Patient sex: M
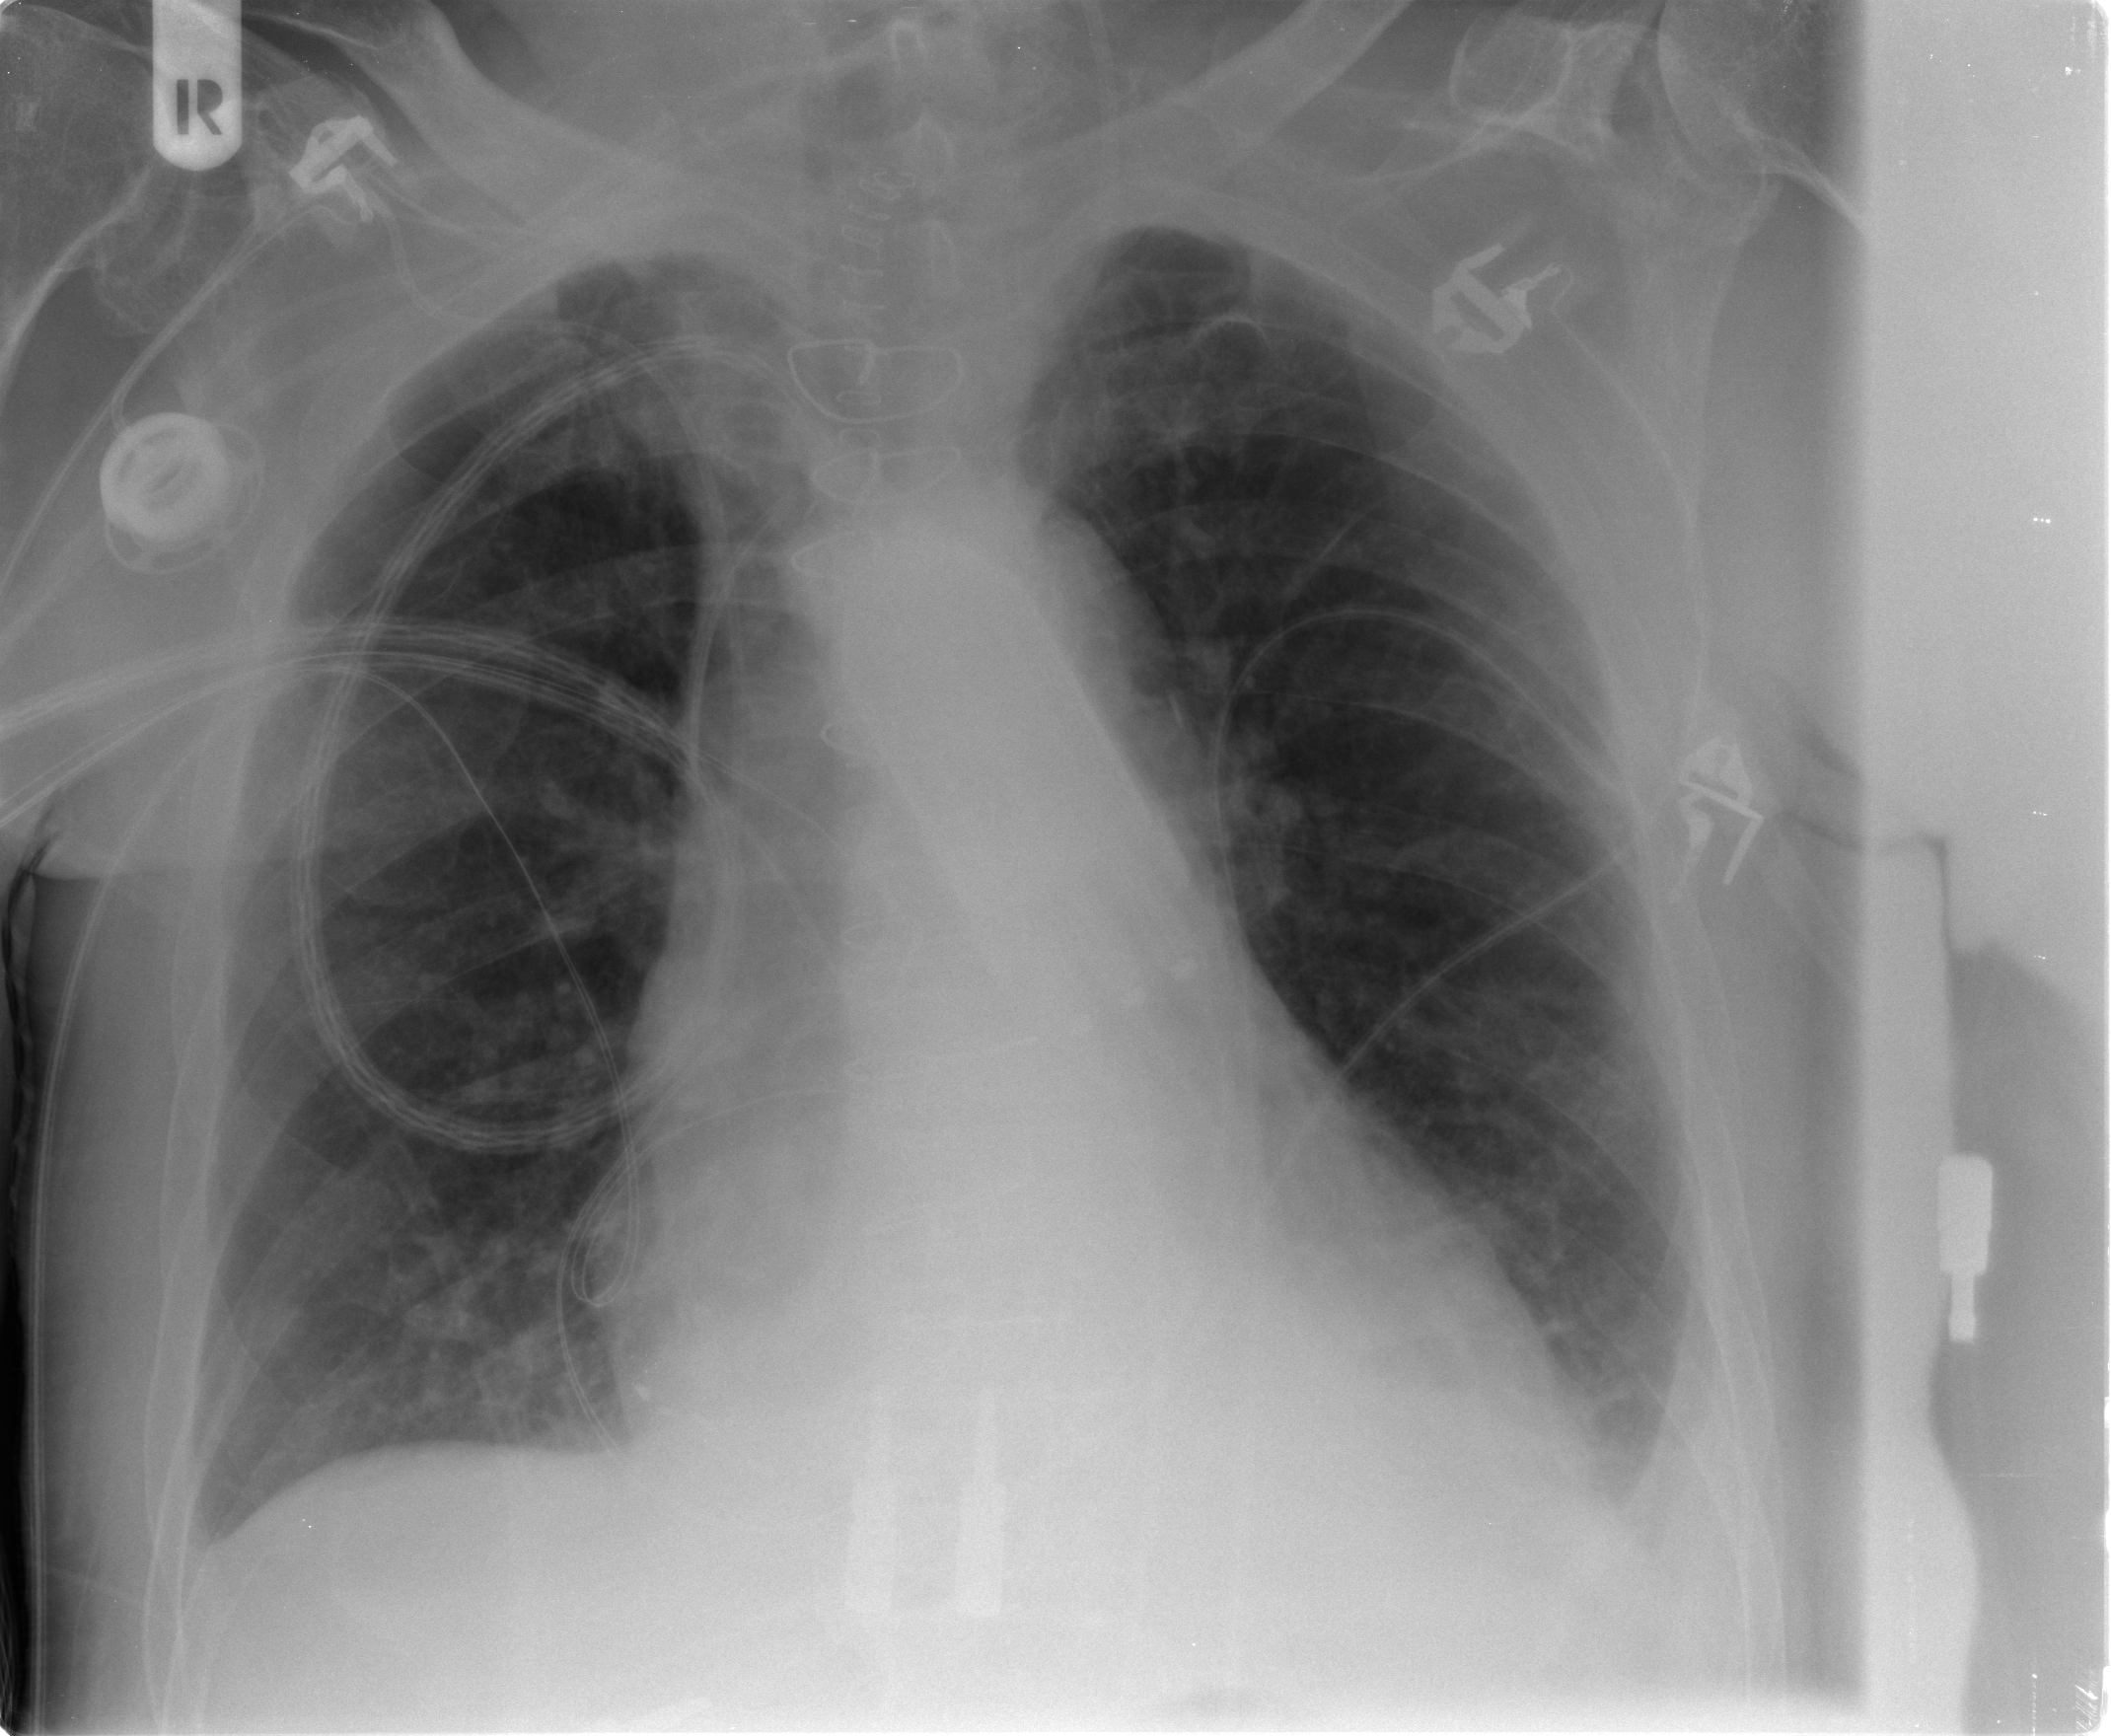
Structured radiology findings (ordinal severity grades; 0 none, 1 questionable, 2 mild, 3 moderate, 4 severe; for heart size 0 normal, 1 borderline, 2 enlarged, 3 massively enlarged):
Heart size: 2
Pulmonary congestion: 1
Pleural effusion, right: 0
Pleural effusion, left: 2
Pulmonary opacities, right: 0
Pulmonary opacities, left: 0
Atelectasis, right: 1
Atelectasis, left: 1